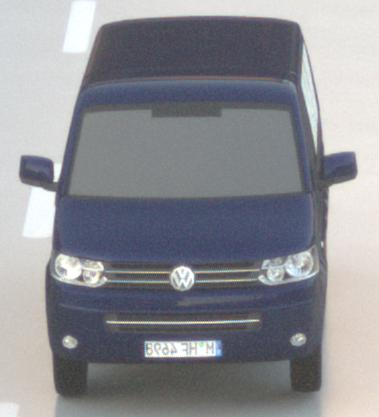
Make: VW Commercial Vehicles (Nutzfahrzeuge)
Model: T5 Multivan 2.0
Detailed model: T5 Multivan
Model produced from: 2009/09
Model produced until: 2013/06
Doors: 4
Color: blue
Road condition: wet road
Daytime: sunrise or sunset
Contrast: low contrast